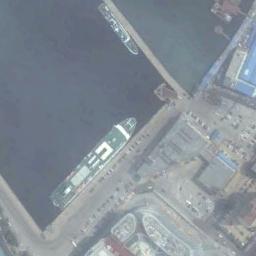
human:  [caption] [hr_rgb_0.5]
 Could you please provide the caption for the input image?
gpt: There are two ships in the blue water on the shore .

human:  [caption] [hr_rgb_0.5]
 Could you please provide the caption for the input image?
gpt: The two ships of different sizes are docked at the dock and some buildings are on the bank .

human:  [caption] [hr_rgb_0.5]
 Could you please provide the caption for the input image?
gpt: A white and green ship docked by the dock .

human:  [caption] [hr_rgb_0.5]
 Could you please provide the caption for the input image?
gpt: There are many buildings of different shapes and sizes beside the ships .

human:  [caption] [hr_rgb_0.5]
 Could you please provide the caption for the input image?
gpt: There are two green ships at the harbor .